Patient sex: M
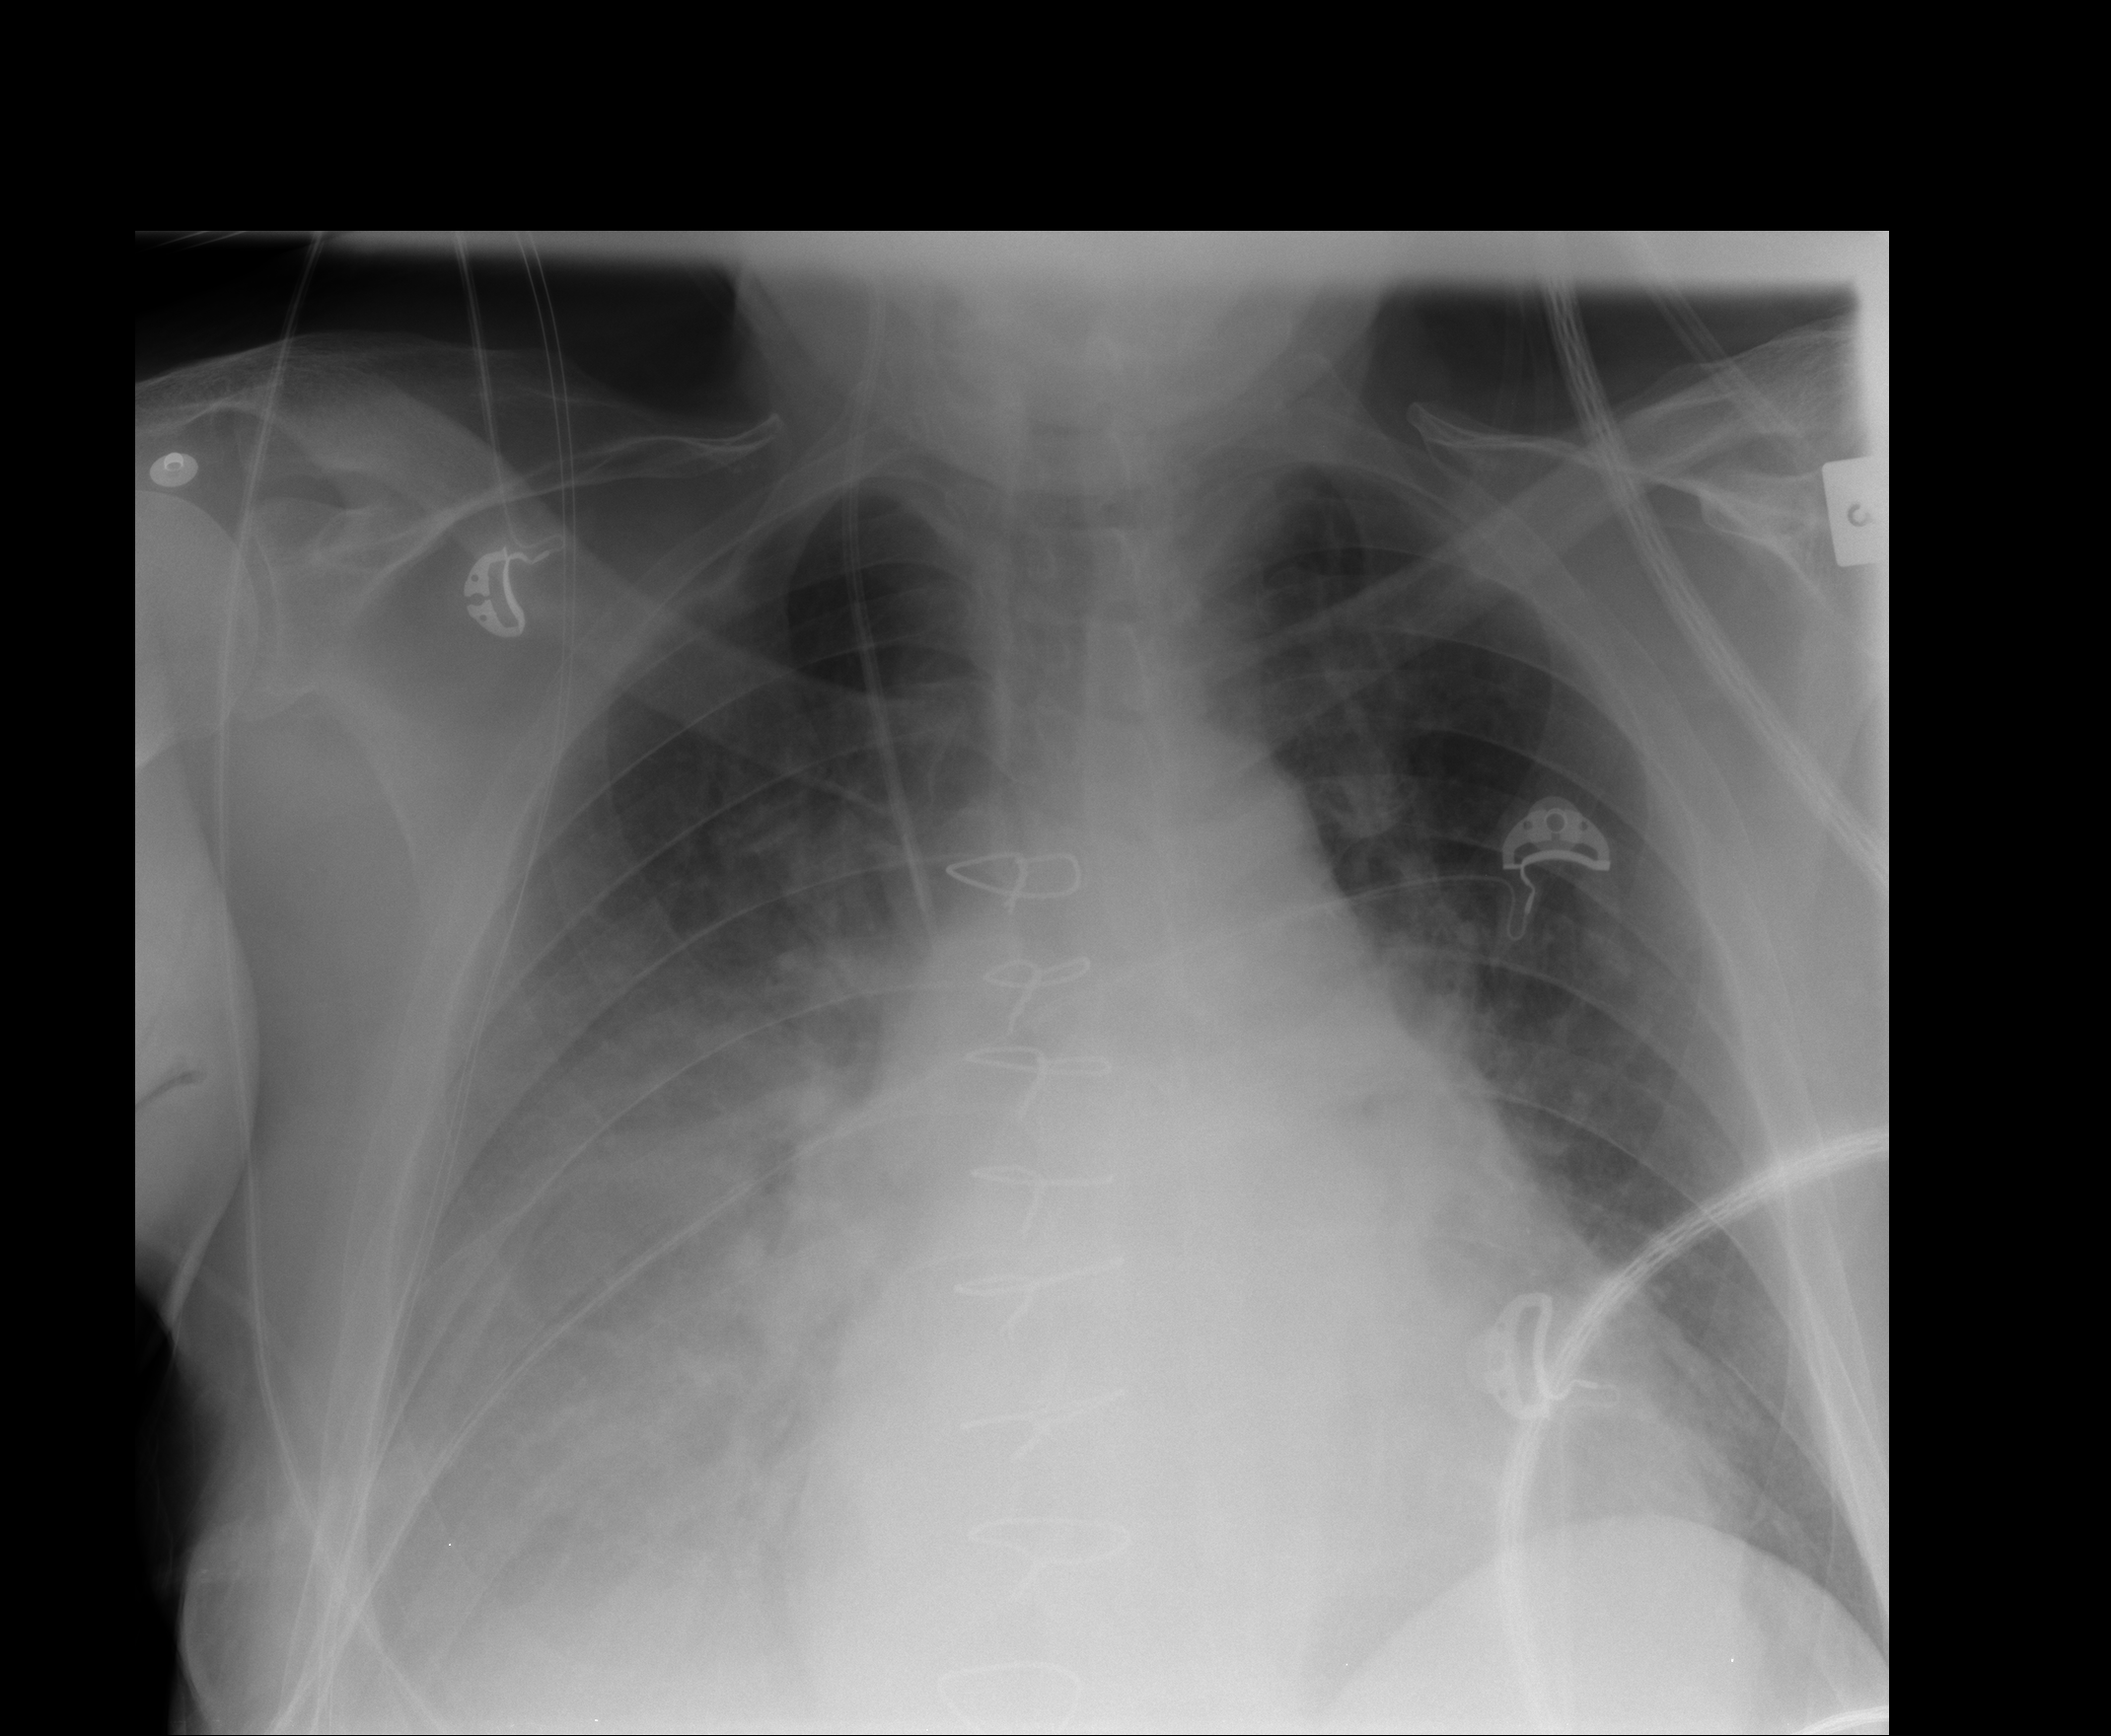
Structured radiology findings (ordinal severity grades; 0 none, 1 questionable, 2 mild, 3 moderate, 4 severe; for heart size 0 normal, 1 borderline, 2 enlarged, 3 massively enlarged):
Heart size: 2
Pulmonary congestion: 3
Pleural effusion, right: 3
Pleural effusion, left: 0
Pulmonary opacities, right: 1
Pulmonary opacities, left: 0
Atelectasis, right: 3
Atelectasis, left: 2